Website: ulta-beauty
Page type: billing-address
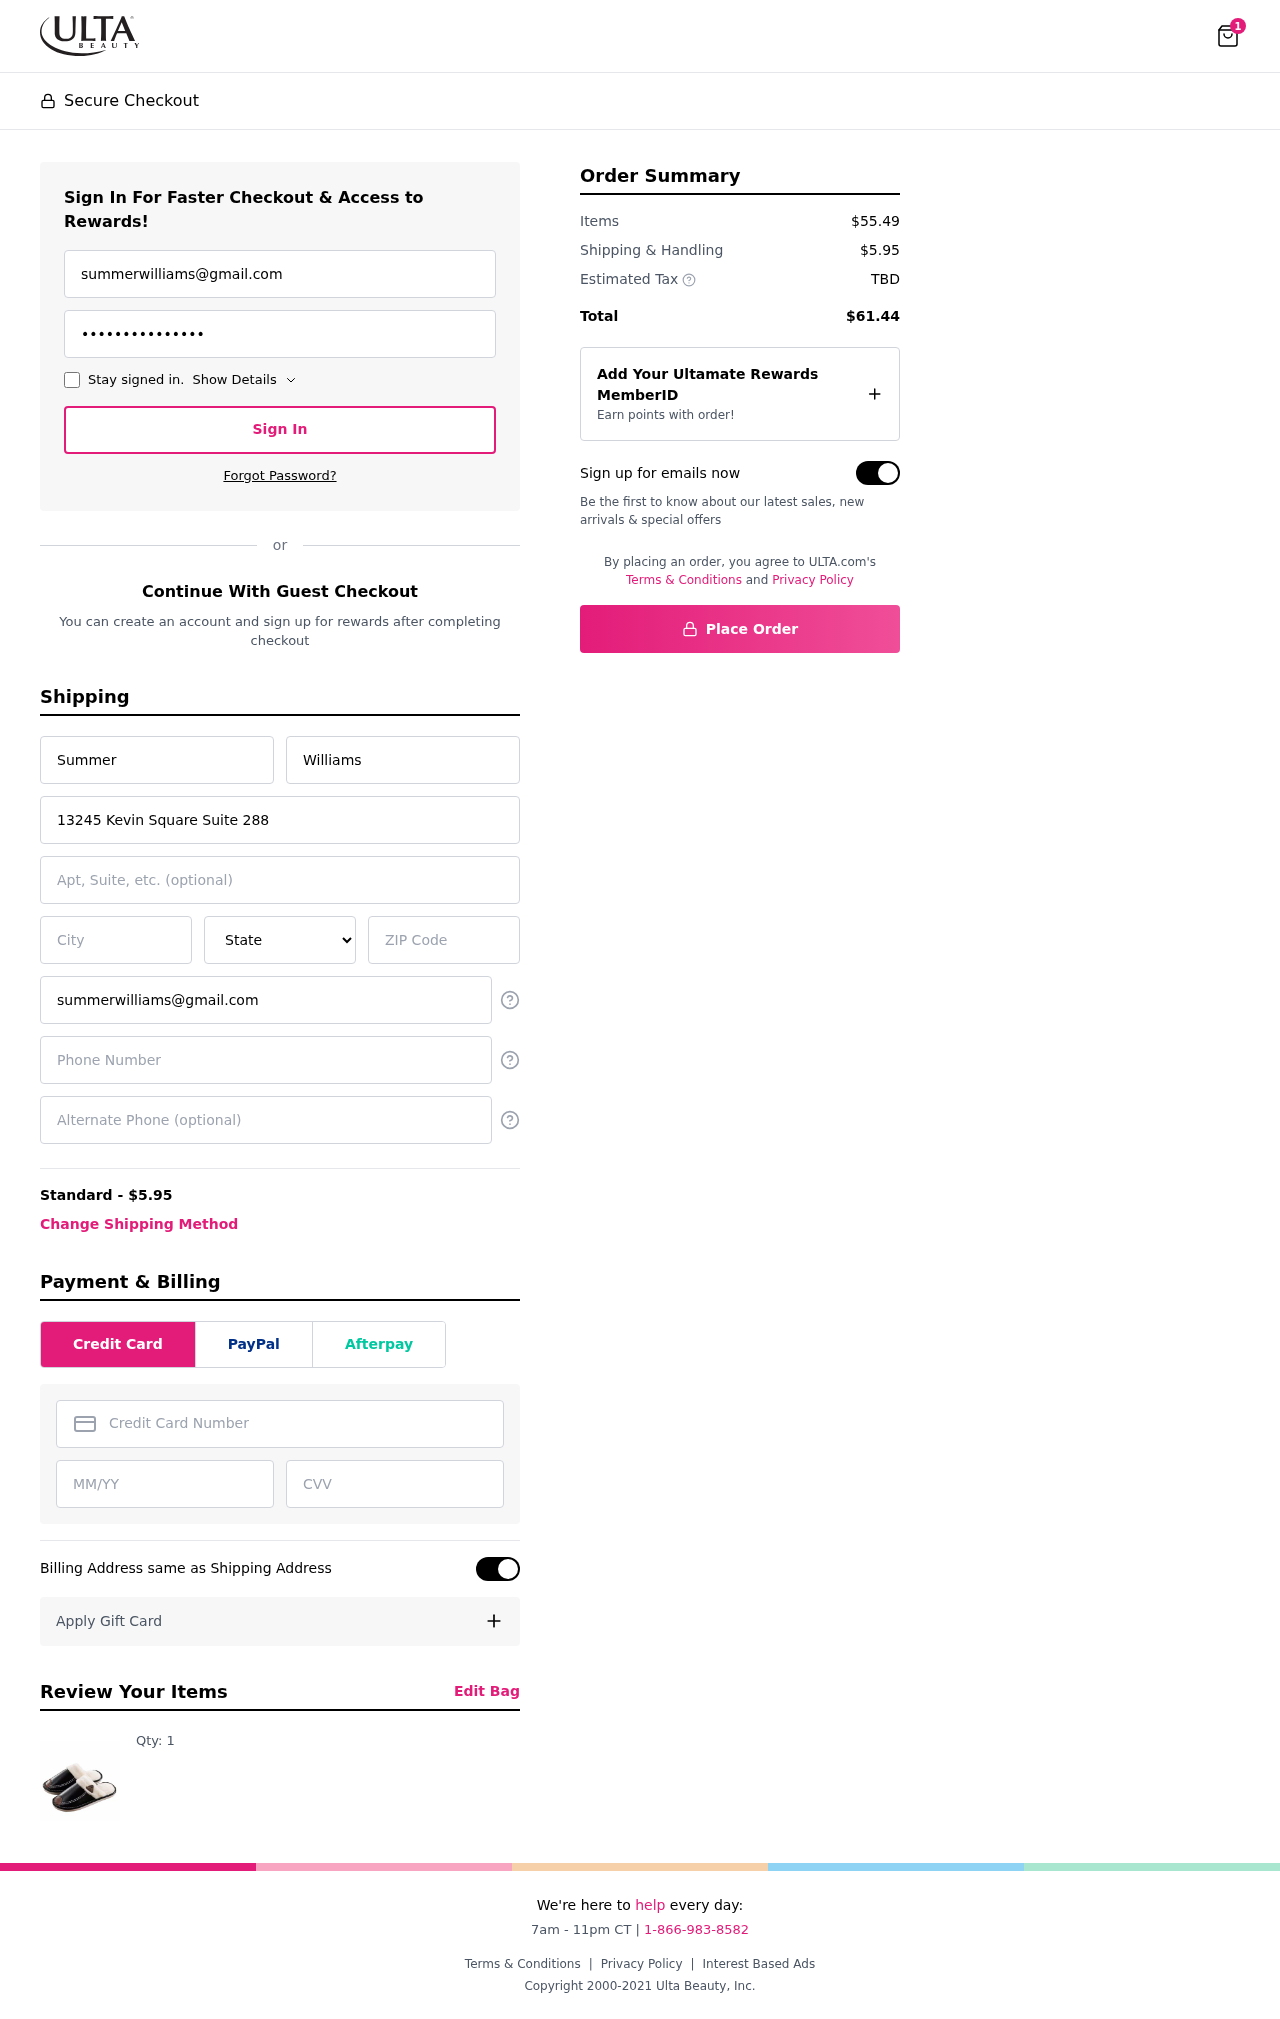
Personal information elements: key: PII_STATE
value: GU
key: PII_EMAIL
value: summerwilliams@gmail.com
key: PII_FIRSTNAME
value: Summer
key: PII_LASTNAME
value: Williams
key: PII_STREET
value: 13245 Kevin Square Suite 288
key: PII_CITY
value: Madisonburgh
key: PII_POSTCODE
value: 83511
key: PII_PHONE
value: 3884745877
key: PII_CARD_NUMBER
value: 4133 2963 3152 6414
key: PII_CARD_EXPIRY
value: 12/30
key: PII_CARD_CVV
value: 421
Product elements: key: PRODUCT1_QUANTITY
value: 1
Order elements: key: ORDER_NUM_ITEMS
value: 1
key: ORDER_SHIPPING_COST
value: $5.95
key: ORDER_SUBTOTAL
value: $55.49
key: ORDER_TOTAL
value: $61.44